Interaction volume radius: 5 \u00c5
Interaction volume height: 15 \u00c5
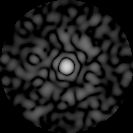
Disorder parameter: 0.8621